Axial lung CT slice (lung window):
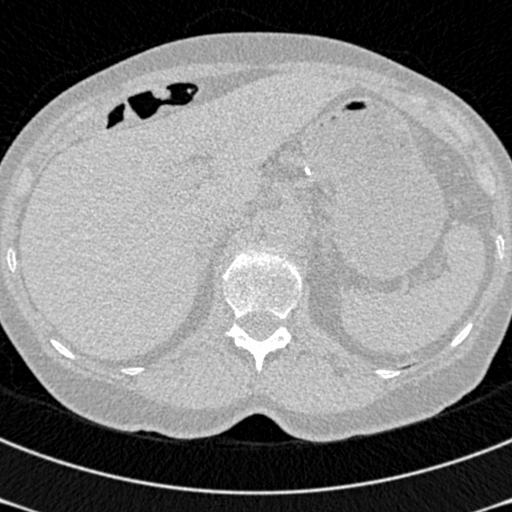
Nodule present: no